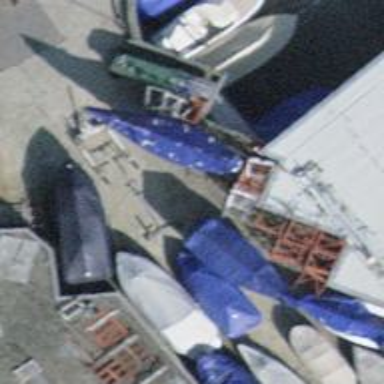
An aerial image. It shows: Shop specializing in boats.